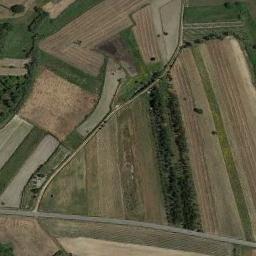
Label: terrace